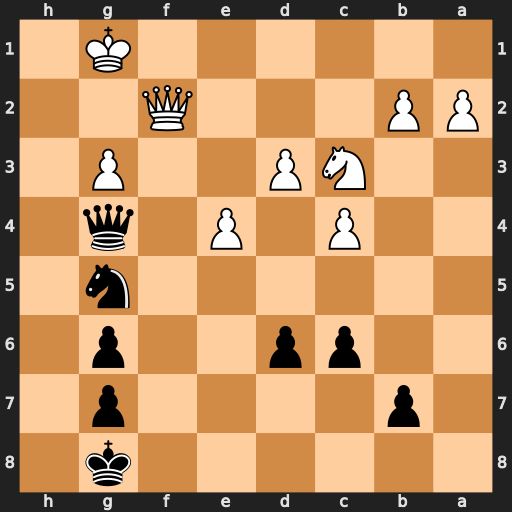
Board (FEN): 6k1/1p4p1/2pp2p1/6n1/2P1P1q1/2NP2P1/PP3Q2/6K1
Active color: b
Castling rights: -
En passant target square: -
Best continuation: Nh3+ Kg2 Nxf2